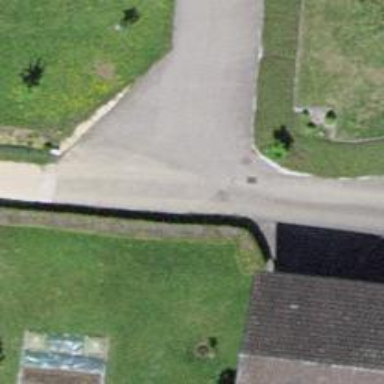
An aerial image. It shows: Alleyway designated as service road.